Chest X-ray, AP view. Patient: 68 years old, sex M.
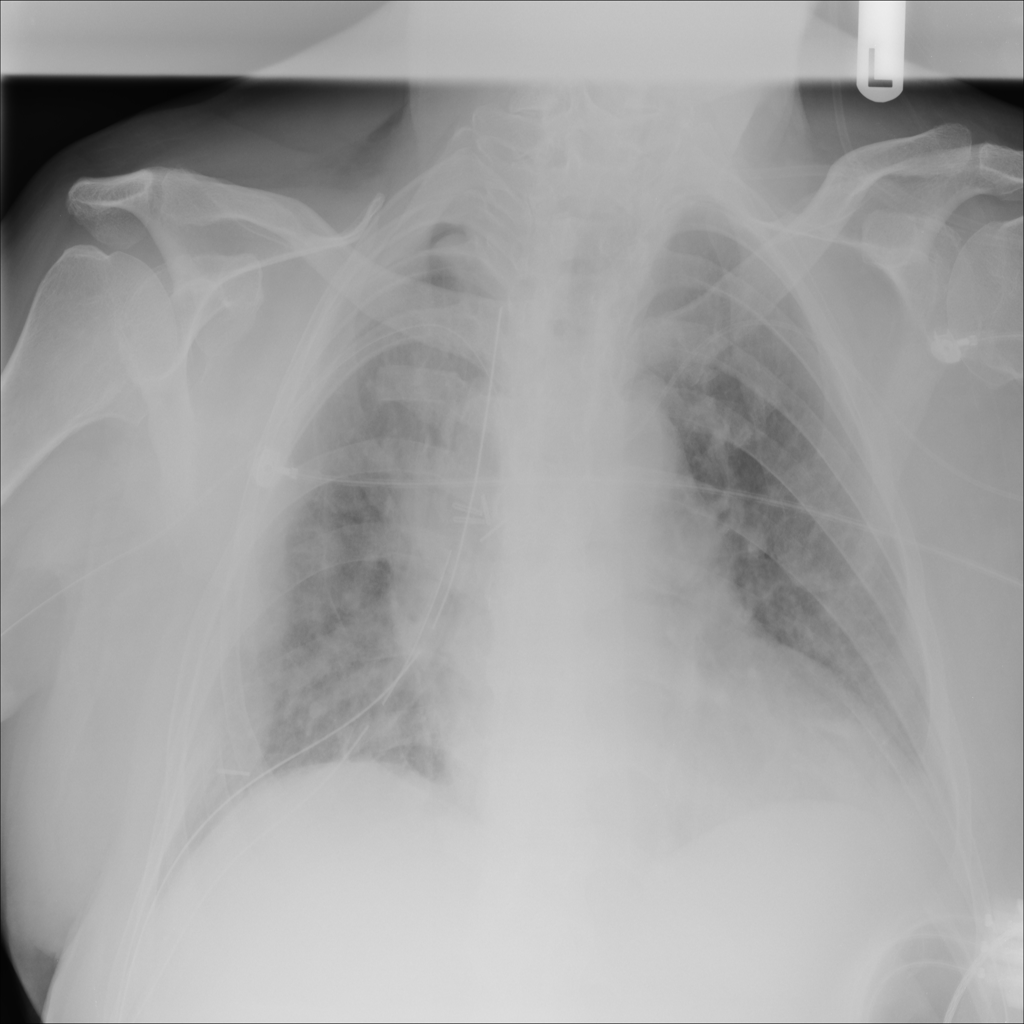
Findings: Infiltration